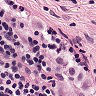
Metastatic tissue present: no